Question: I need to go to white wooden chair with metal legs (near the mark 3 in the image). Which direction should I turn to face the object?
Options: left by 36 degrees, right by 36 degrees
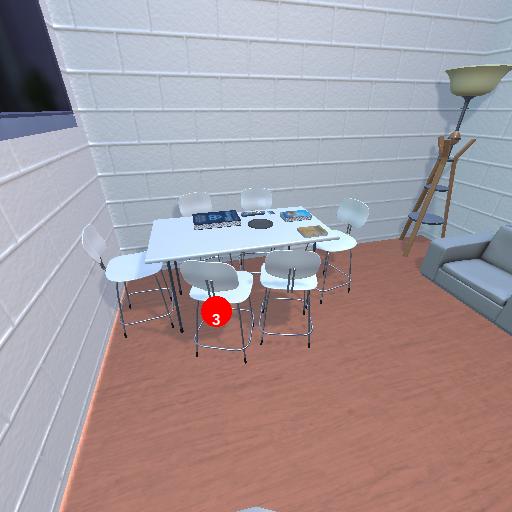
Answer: left by 36 degrees